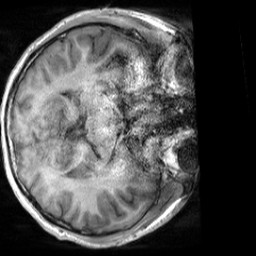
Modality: T1w
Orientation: axial
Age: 27
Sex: male
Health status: healthy
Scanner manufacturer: siemens
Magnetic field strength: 3 T
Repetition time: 2 s
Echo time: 0.00232 s